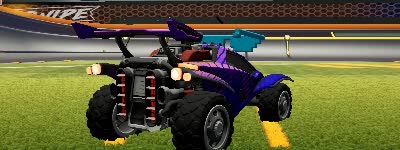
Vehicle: octane